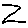
Label: zigzag